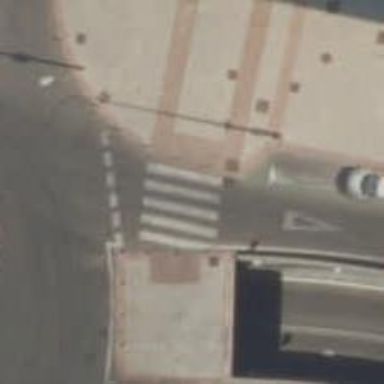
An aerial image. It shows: Uncontrolled zebra crossing on the road.